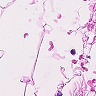
Metastatic tissue present: no